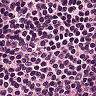
Metastatic tissue present: no